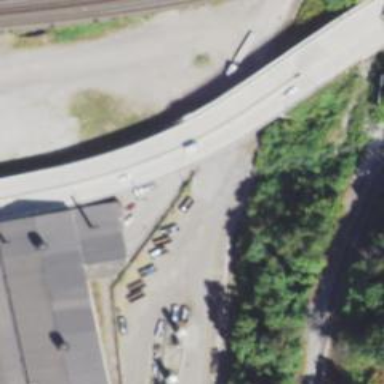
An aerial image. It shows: Rail spur service.